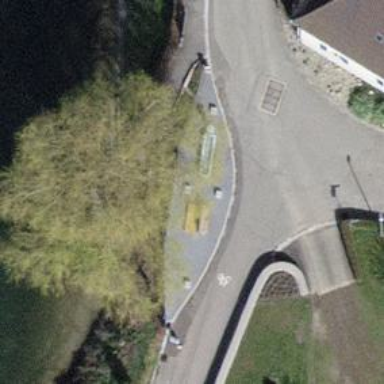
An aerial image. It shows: Retaining wall.